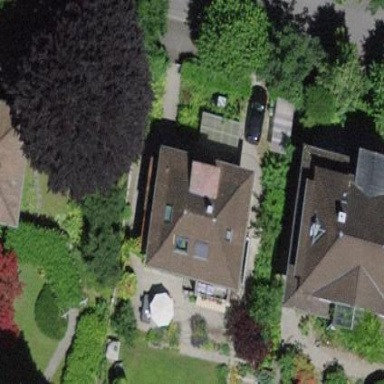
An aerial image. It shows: Detached building with half-hipped roof.